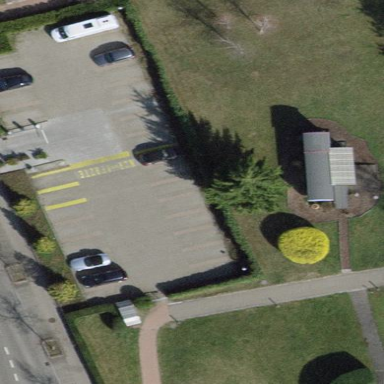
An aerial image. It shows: Parking area with grass paver surface.